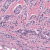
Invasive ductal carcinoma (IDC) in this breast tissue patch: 1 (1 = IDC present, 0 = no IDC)